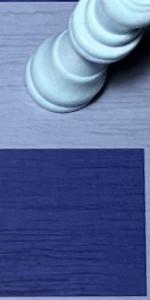
Label: Empty